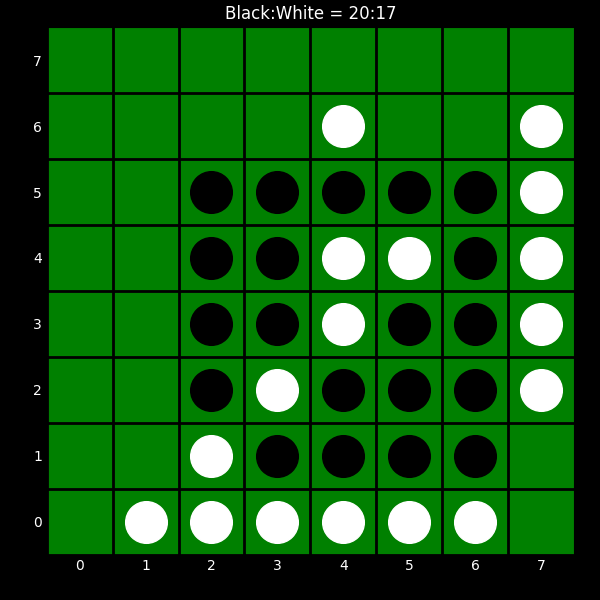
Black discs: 20
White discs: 17